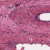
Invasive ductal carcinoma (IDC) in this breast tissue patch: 0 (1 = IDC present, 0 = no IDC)